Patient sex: F
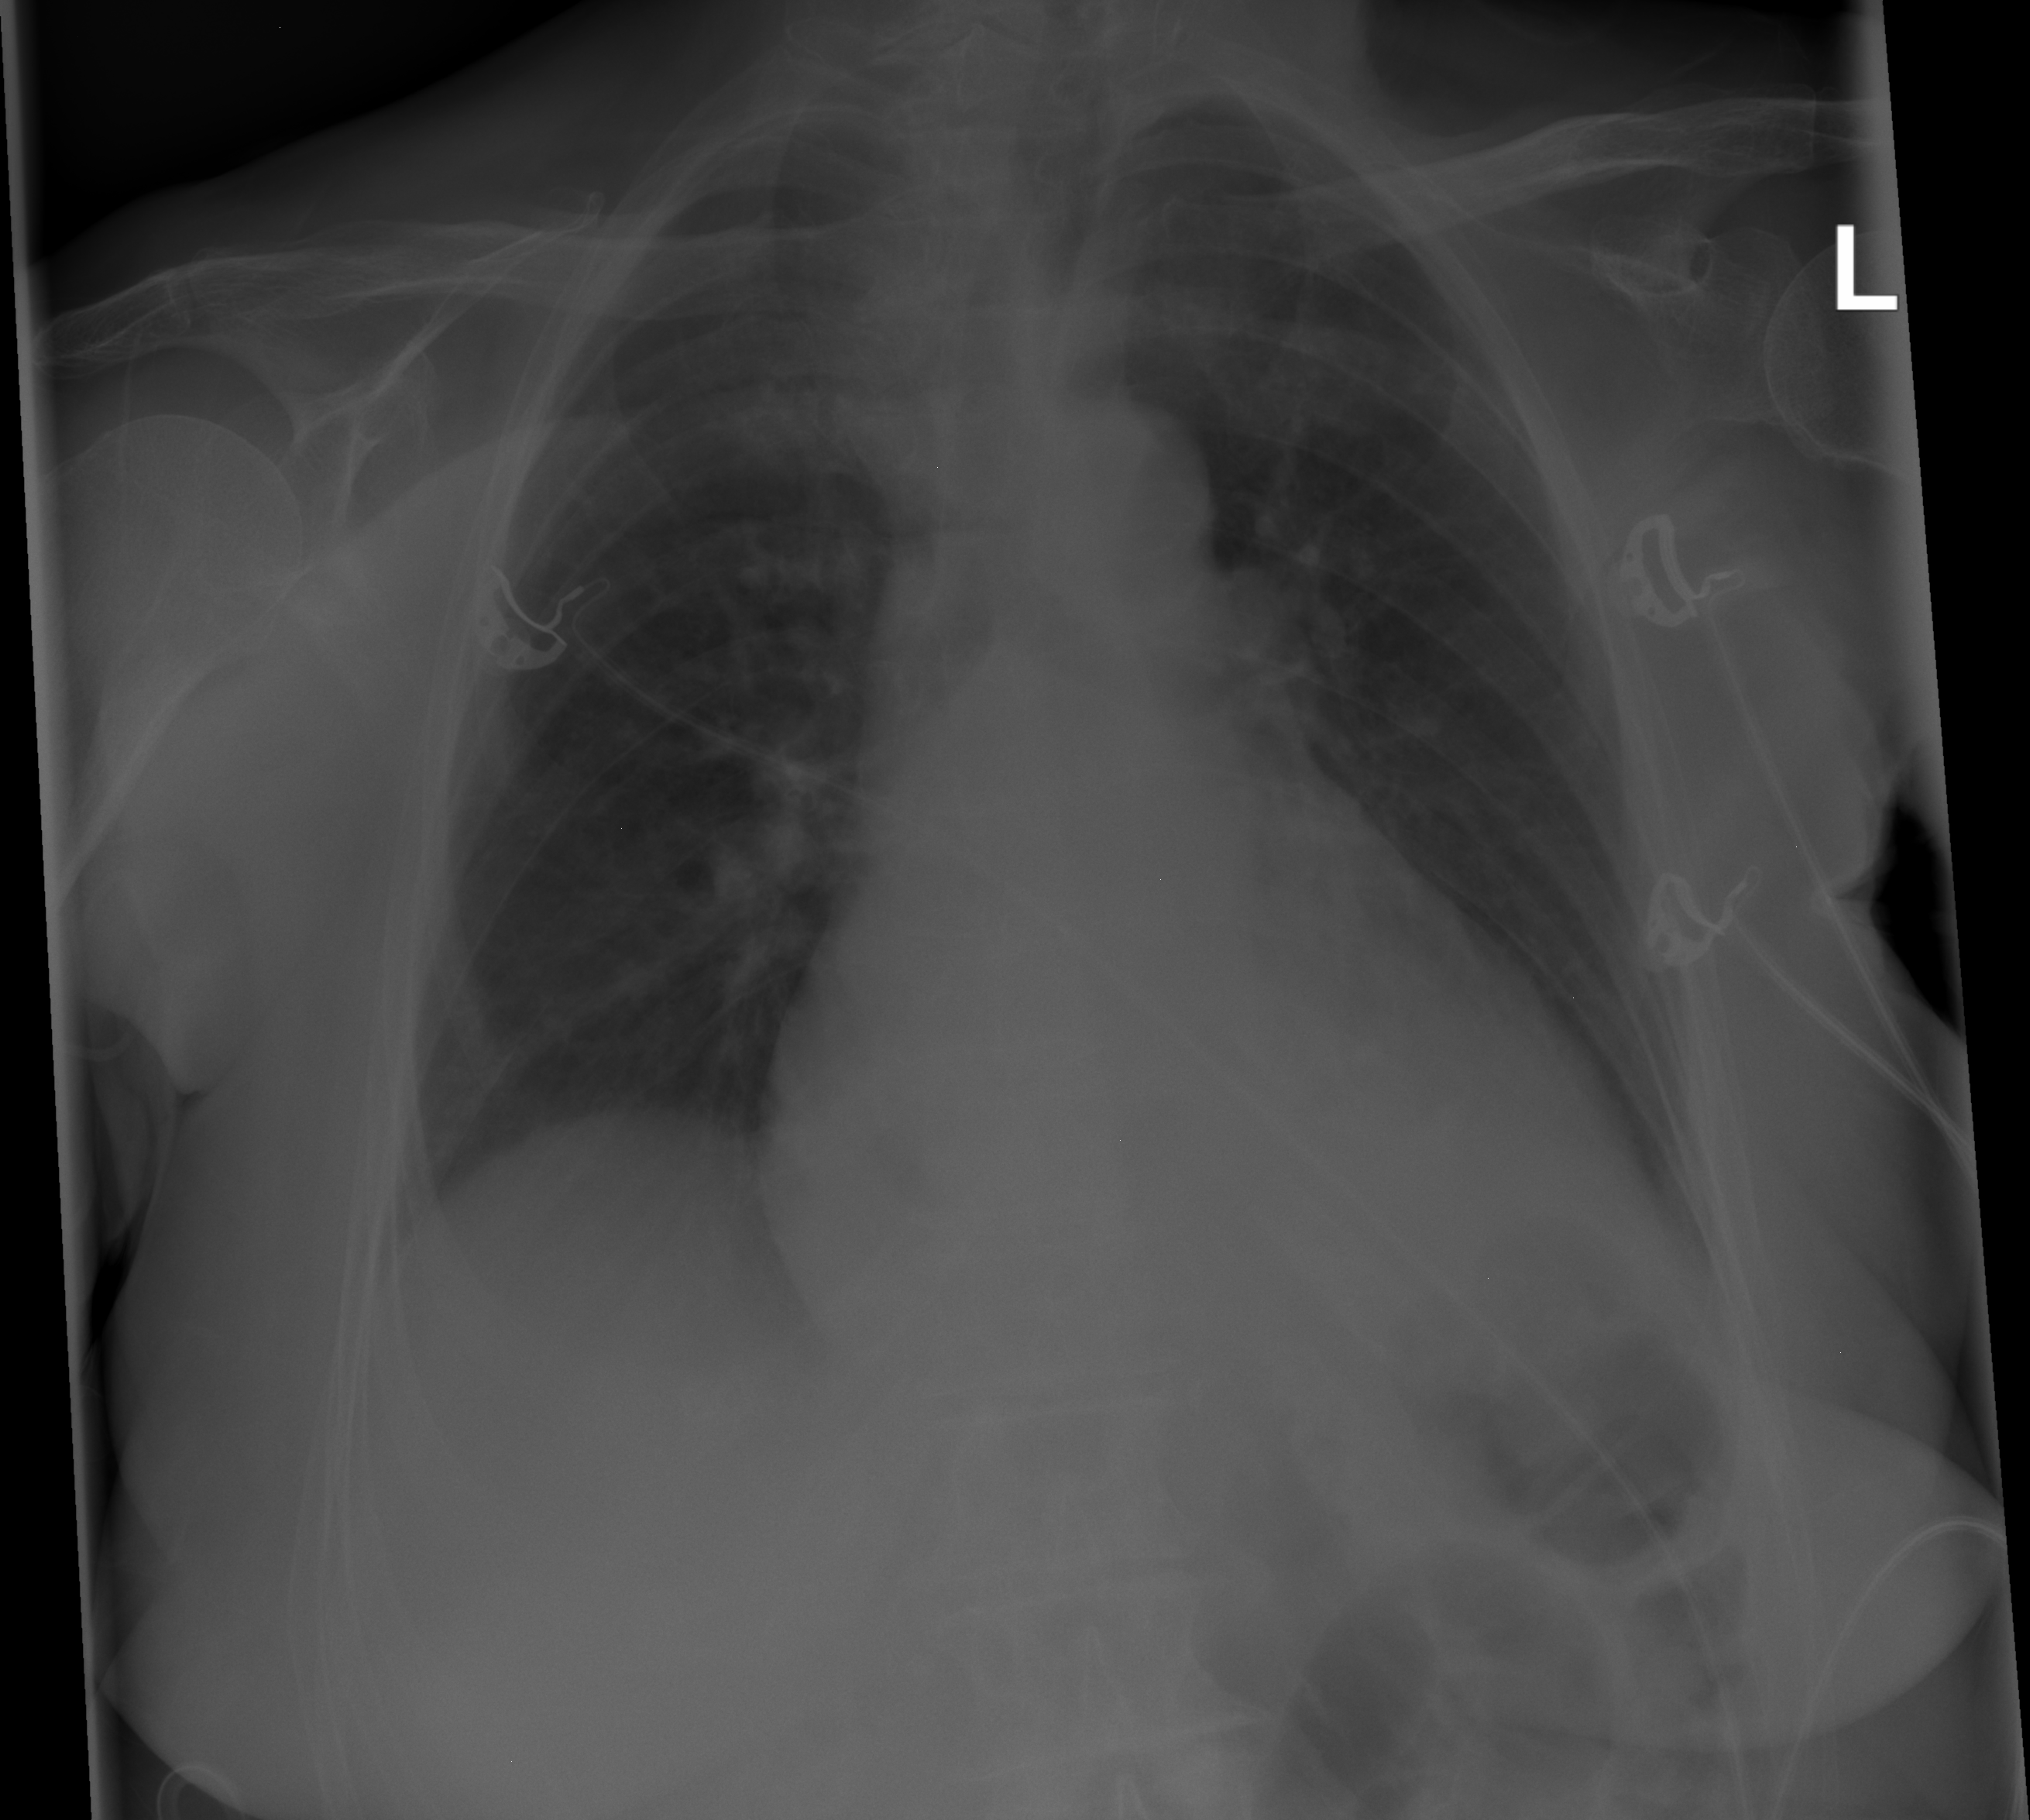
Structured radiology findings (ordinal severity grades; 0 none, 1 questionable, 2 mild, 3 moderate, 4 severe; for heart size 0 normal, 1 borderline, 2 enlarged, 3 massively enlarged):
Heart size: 2
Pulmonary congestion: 1
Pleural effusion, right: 0
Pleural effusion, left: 0
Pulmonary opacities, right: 0
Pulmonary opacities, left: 0
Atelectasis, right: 0
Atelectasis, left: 0